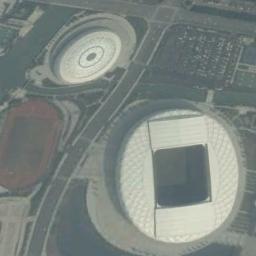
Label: stadium